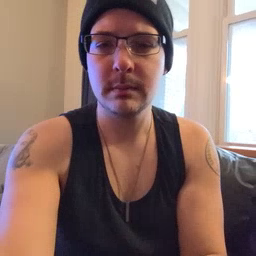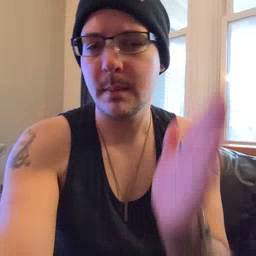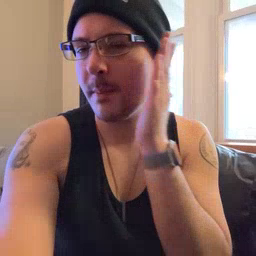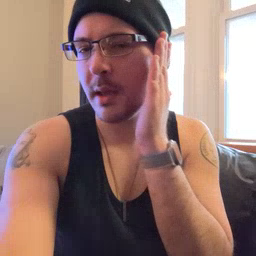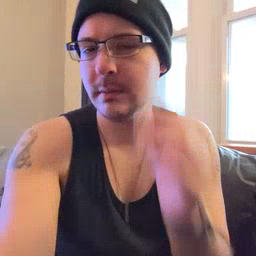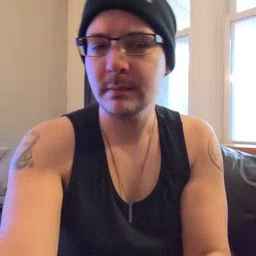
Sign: bed